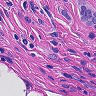
Metastatic tissue present: yes